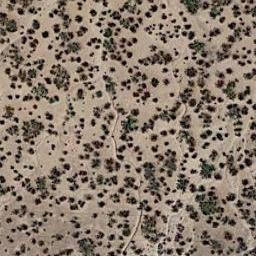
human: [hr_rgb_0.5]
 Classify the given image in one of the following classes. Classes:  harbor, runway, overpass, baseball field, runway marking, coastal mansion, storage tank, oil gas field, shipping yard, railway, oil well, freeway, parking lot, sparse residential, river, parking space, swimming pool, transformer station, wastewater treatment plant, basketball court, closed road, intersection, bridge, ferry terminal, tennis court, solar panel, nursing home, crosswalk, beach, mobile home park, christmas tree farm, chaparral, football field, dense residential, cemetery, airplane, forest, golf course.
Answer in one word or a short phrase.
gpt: chaparral